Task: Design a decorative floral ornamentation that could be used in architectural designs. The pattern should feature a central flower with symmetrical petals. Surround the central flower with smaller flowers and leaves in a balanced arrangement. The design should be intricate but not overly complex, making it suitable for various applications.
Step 894:
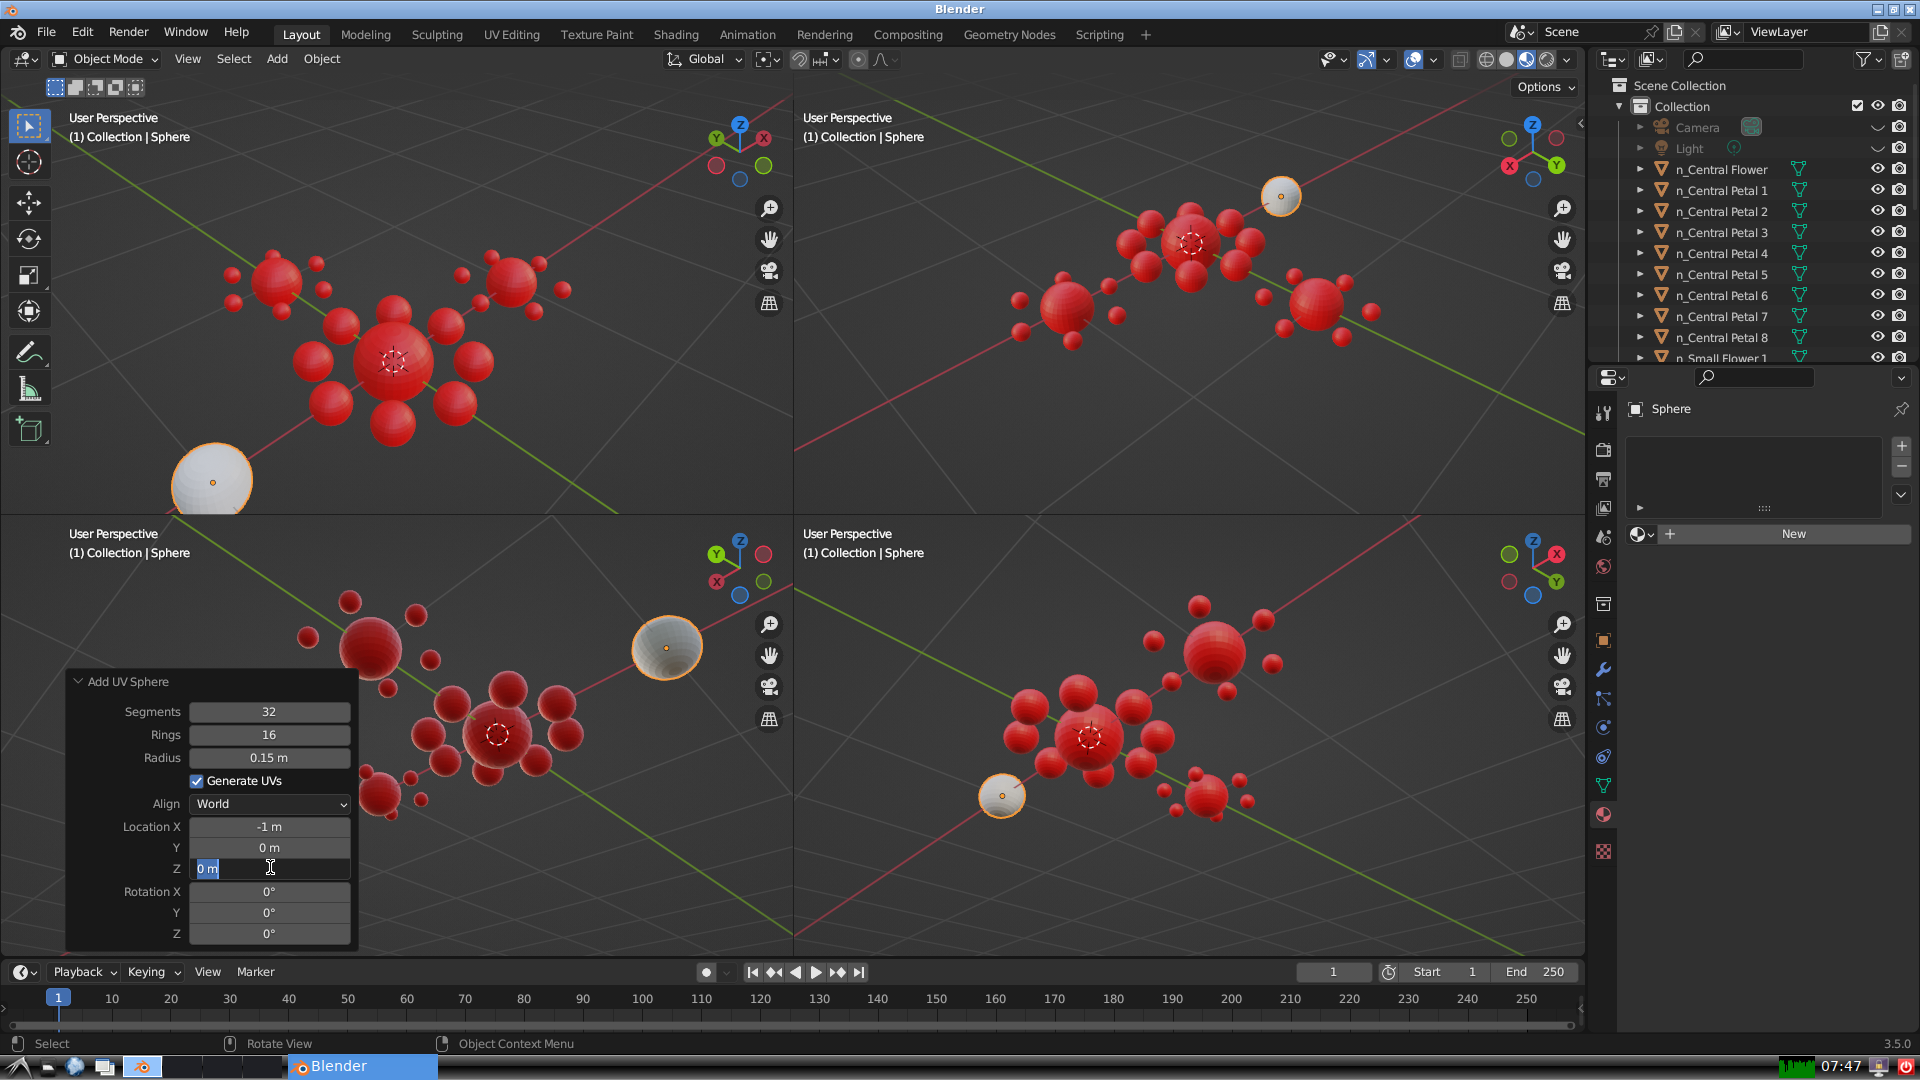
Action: input_text: 0.0